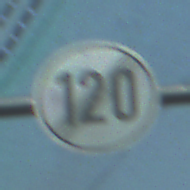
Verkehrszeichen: EndeGeschwindigkeit120
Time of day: MorningAfternoon
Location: Roofed (Special)
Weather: PartlyCloudy
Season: NotSpecified
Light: Natural